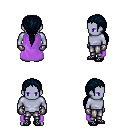
a pixel art fantasy rpg character, male body template, dark elf, purple skin, lavender cape, metal pants, raven ponytail hairstyle, metal gloves, ghillies, four views (front, back, left, right), 2x2 character sprite sheet, small pixel art, hard edges, no anti-aliasing